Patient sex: M
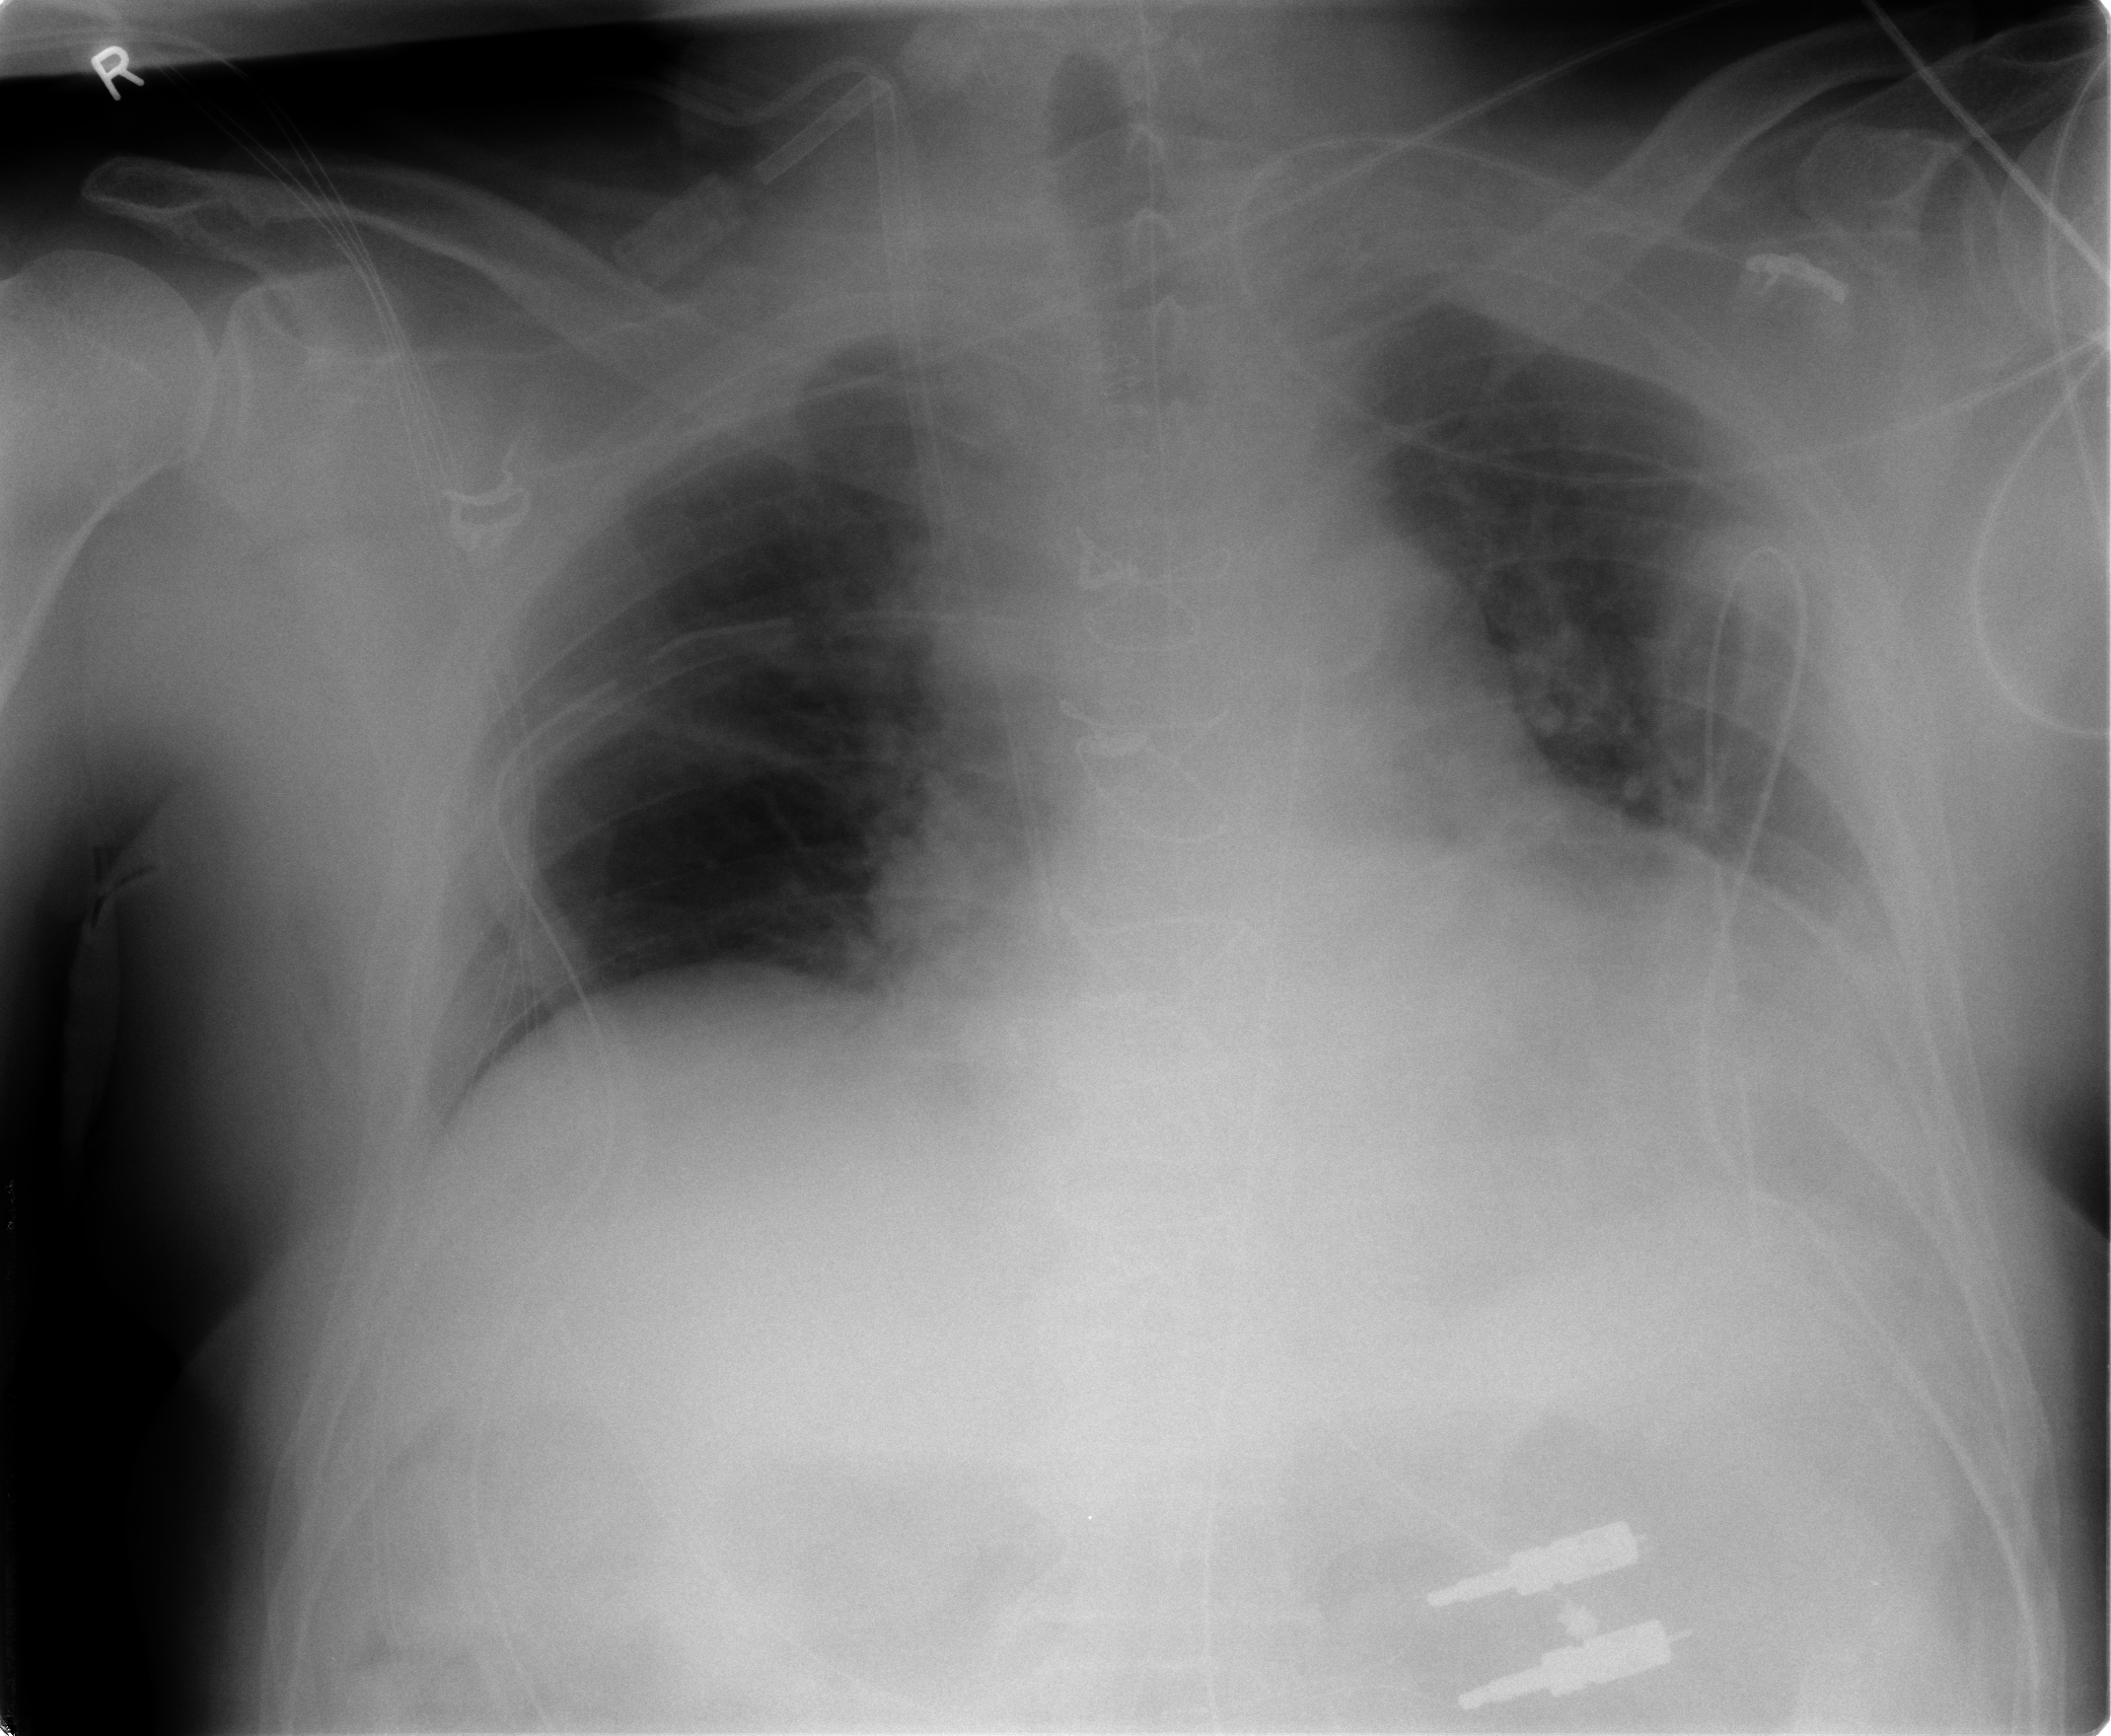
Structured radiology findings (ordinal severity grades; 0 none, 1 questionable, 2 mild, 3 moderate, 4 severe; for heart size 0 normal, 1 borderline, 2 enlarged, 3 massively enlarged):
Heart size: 2
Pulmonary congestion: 2
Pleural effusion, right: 0
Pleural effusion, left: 2
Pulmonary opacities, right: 0
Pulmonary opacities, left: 0
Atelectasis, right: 1
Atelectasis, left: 2